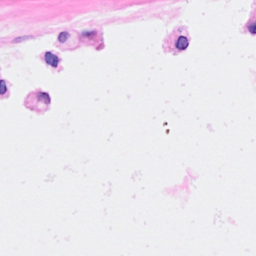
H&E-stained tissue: Breast